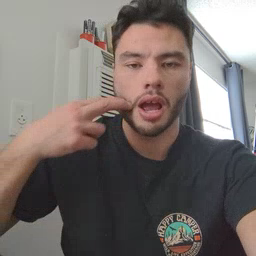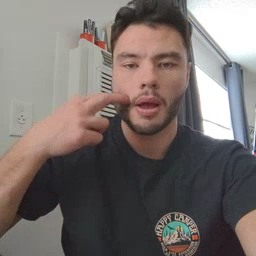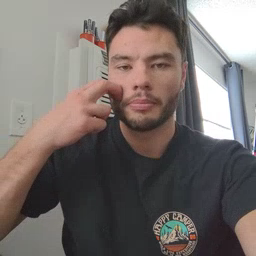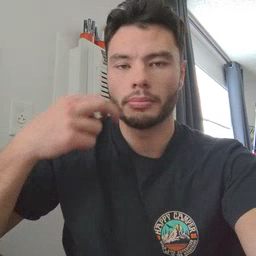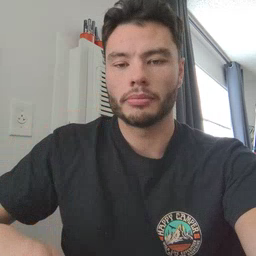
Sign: gum